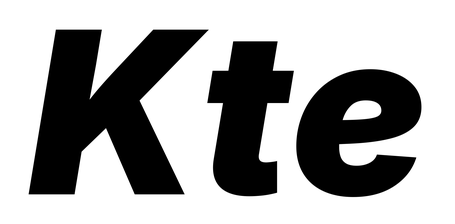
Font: Inter-Italic_Black_Italic